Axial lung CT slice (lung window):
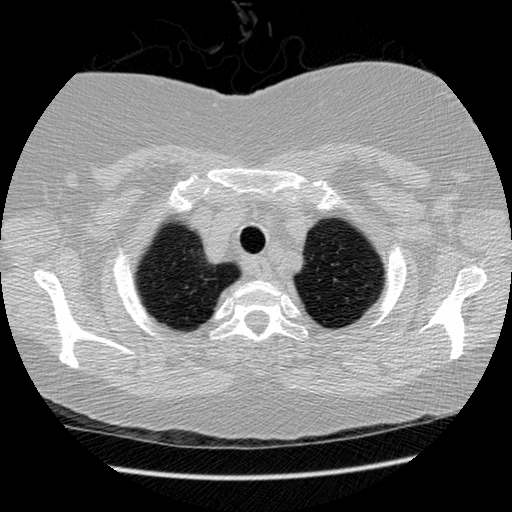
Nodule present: no